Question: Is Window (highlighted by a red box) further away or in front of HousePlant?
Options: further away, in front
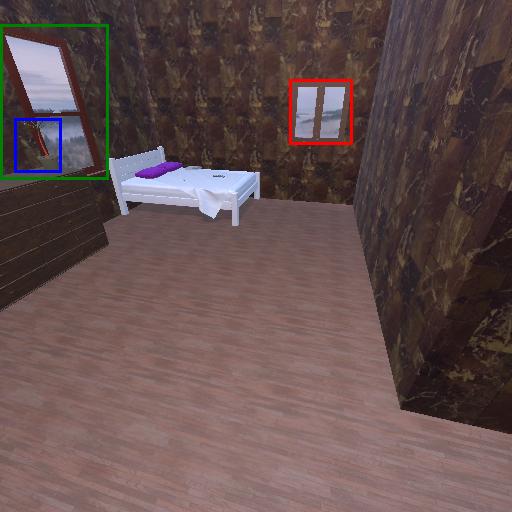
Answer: further away